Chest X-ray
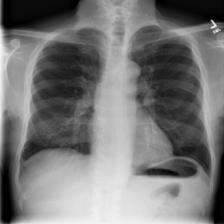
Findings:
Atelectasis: negative
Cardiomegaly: negative
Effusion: negative
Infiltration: positive
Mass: negative
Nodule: negative
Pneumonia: negative
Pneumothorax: negative
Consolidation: negative
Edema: negative
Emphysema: negative
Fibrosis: negative
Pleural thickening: positive
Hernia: negative